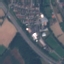
Land use / land cover class: Highway